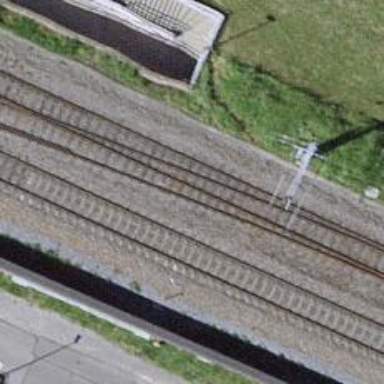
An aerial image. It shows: Siding railway track with electrified contact line.